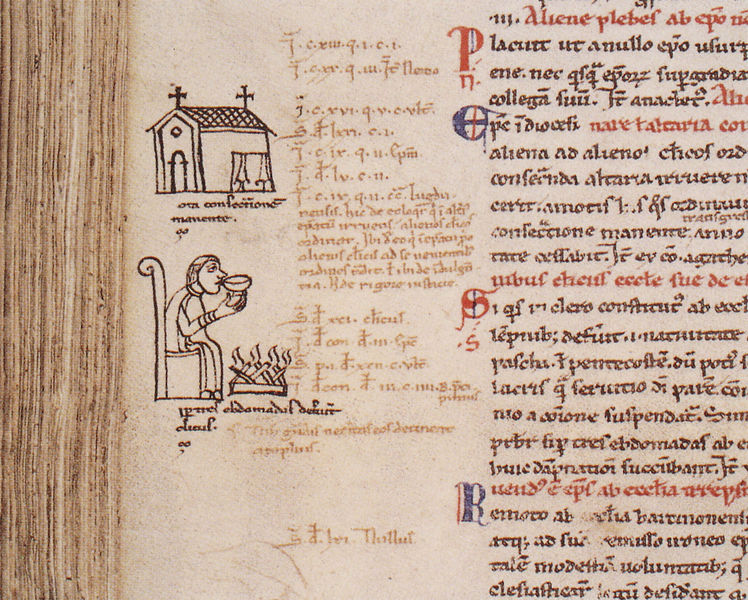
Titel: Decretum Gratiani
Standort: Herkunftsort: Durham, Kathedrale (EU - GB)
Institution: Cambridge, Sidney Sussex College
Schlagwörter: blau, feuer, mann, stuhl, gebäude, haus, rot, trinken, kirche, kelch, schrift, thron, becher, buch, kreuz, text, mönch, miniatur, latein, anmerkung, buchmalerei, rot blau, texxt, alte schrift, altes buch, rote schrift, ltein, handschift, marginaltext